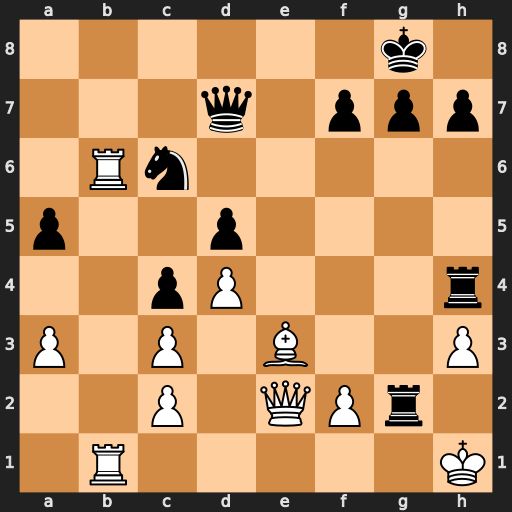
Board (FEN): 6k1/3q1ppp/1Rn5/p2p4/2pP3r/P1P1B2P/2P1QPr1/1R5K
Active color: w
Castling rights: -
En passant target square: -
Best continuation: Rb8+ Nd8 Rxd8+ Qxd8 Kxg2